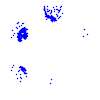
Particle: pion